Question: ## Background
I've got a table of price 'tblPriceChanges' of various items 'tblItems' (example below - data made up):
'''
[tblPriceChanges]:
Timestamp Item Price
9AM 01/01/2013 Orange 50p
9AM 01/01/2013 Apple 30p
2PM 01/01/2013 Pen 80p
2PM 02/01/2013 Orange 55p
2PM 02/01/2013 Pen 85p
9AM 03/01/2013 Apple 25p
9AM 05/01/2013 Pencil 10p
9AM 05/01/2013 Pen 70p
2PM 05/01/2013 Pencil 15p <- Notice there can be multiple price changes on the same day
...
[tblItems]:
Item Category Ratio
Orange Fruit 1
Apple Fruit 3
Pen Stationary 2
Pencil Stationary 5
...
'''
## Problem
The end result is that I want to be able to see how the - for example:

Specifically, the average price series of Fruits, for instance, should be calculated as the weighted average of Orange and Apple prices in a 'Ratio' of 1:3. So in the end I'm looking to generate (via some combination of queries) the following table for the underlying data of the chart:
'''
Timestamp Fruit Stationary
01/01/2013 40.0 80.0
02/01/2013 55.0 85.0
03/01/2013 50.0 85.0
04/01/2013 50.0 85.0
05/01/2013 50.0 75.0
...
(this data is also made up and so probably not consistent with the original example)
'''
I've managed to get an inner join on the two tables, but not too sure how to proceed. My main problem is how to handle days with no prices changes such as 01/04/13. The average prices still exist, but is not getting picked up by any query I try.
So how to use queries to construct data for the chart?
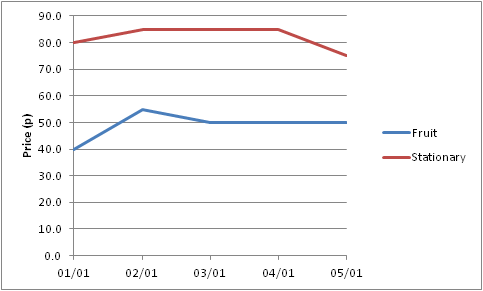
Answer: One remark before we start on a solution: be careful not to use reserved words for field names. 'Timestamp' is a reserved word. Access will let you name a column that way, but you may encounter strange issues later on, especially if you ever move to another database in the future or use some other tools that fetch data from your Access database.
So here, I renamed your 'Timestamp' column to 'DateTimeStamp'.
I think that your requirements would be more straightforward to implement in VBA rather than in pure SQL queries: while you can easily build a query that gets you the average of each category per day, you are going to struggle to fill-in the data for the days where you have no data.
### Simple but incomplete SQL solution
However, maybe having these holes in your data isn't that much of an issue since the graph will simply skip those missing values (it's not like they would show up as a data value of 0.00).
In that case, the following query should give you the results:
'''
SELECT Dateserial(Year([DateTimeStamp]),
Month([DateTimeStamp]),
Day([DateTimeStamp])) AS NormalisedDate,
tblItems.Category,
SUM([Price]*[Ratio])/SUM([Ratio]) AS AvgPrice
FROM tblPriceChanges
INNER JOIN tblItems
ON tblPriceChanges.Item=tblItems.Item
GROUP BY Dateserial(Year([DateTimeStamp]),
Month([DateTimeStamp]),
Day([DateTimeStamp])),
tblItems.Category
'''
Would result in the following:
'''
NormalisedDate Category AvgPrice
01/01/2013 Fruit 35
01/01/2013 Stationary 80
02/01/2013 Fruit 55
02/01/2013 Stationary 85
03/01/2013 Fruit 25
05/01/2013 Stationary 22.0833333333333
'''